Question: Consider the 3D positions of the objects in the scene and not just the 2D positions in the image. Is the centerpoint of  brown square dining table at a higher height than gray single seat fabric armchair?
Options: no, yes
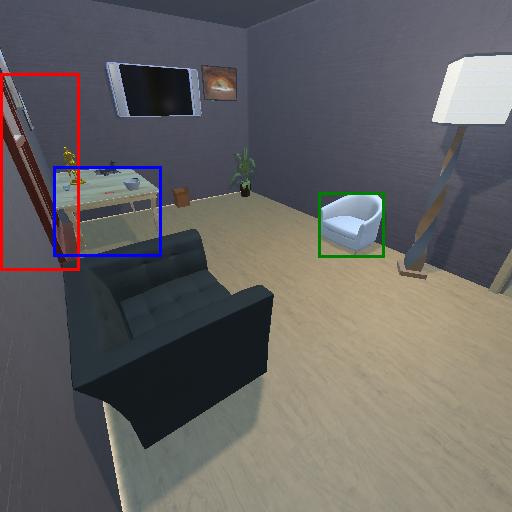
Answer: no